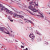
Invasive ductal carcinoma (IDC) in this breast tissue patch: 1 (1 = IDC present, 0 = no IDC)